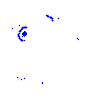
Particle: electron